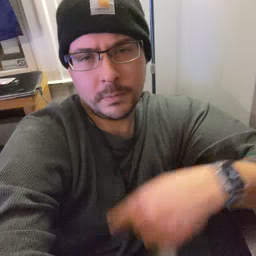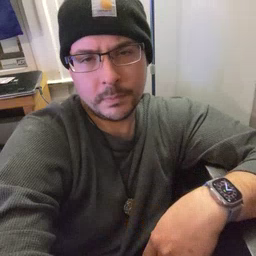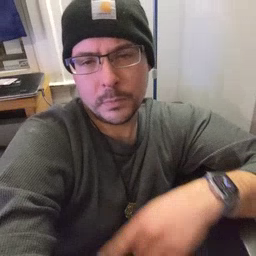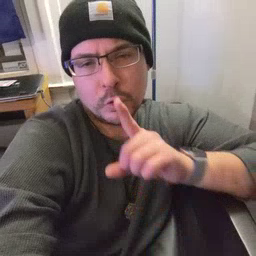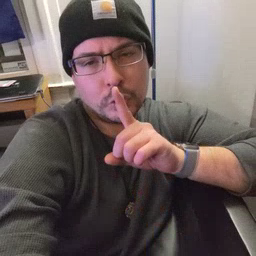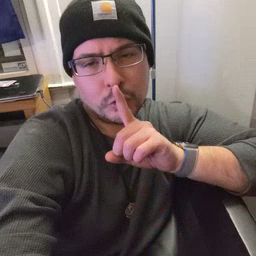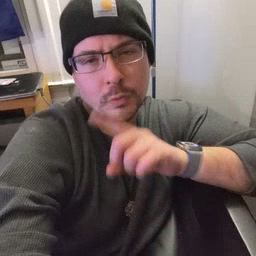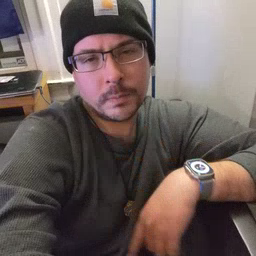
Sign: shhh